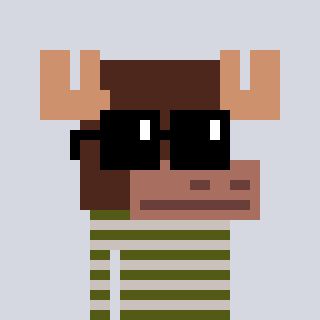
a pixel art character with square black sunglasses, a moose-shaped head and a foggrey-colored body on a cool background